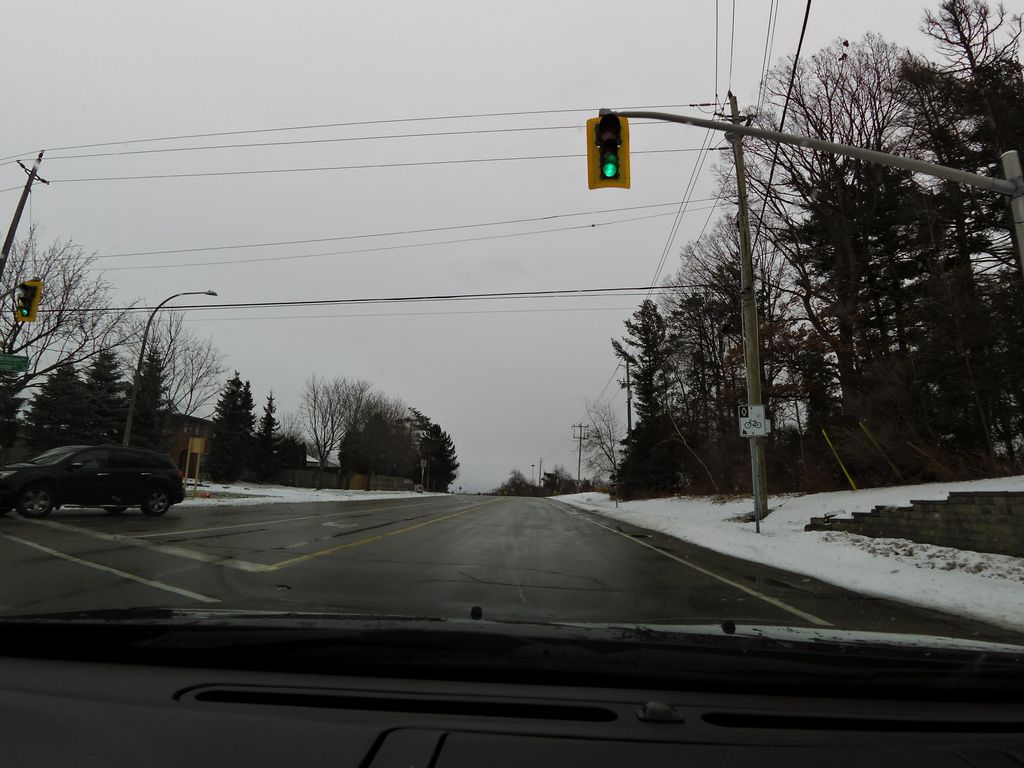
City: hamilton